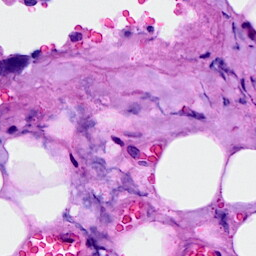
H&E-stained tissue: Breast